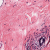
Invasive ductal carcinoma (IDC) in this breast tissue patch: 0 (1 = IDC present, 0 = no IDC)